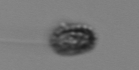
Label: Pseudochattonella_farcimen